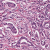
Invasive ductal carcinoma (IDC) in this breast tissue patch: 1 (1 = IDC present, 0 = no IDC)